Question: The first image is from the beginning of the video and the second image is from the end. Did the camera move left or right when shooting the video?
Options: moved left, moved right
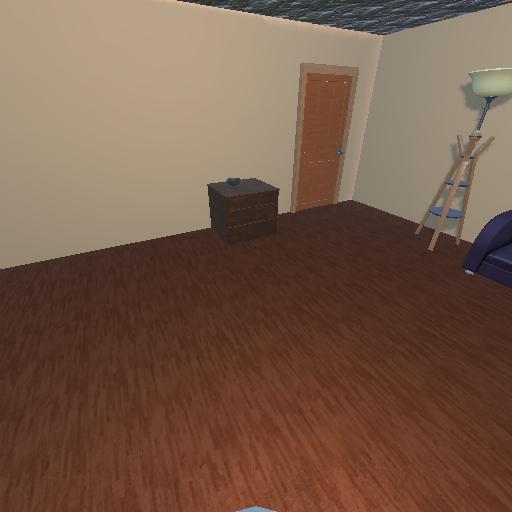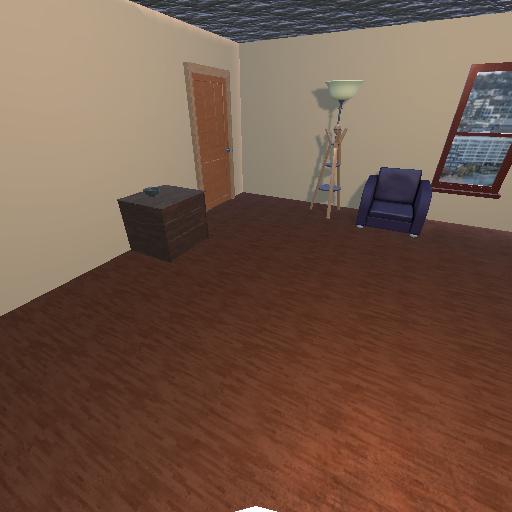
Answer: moved left